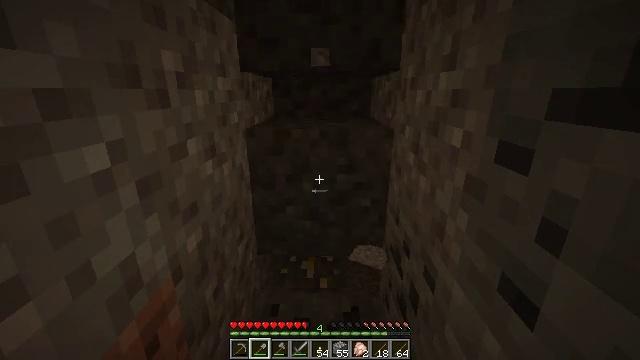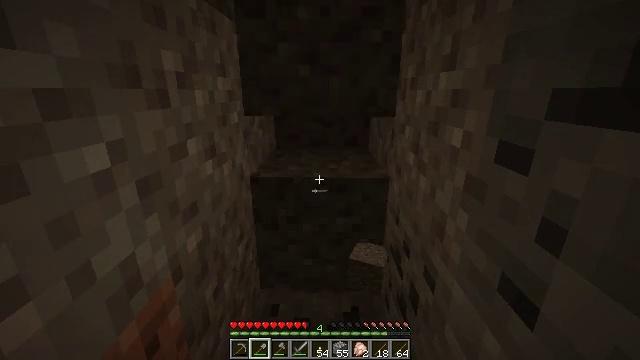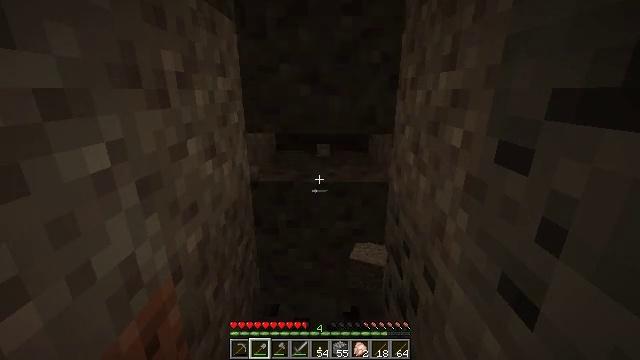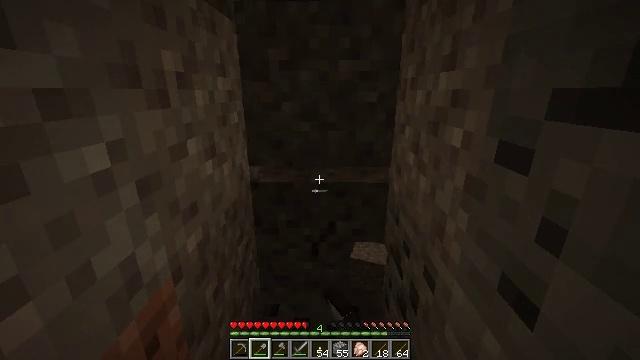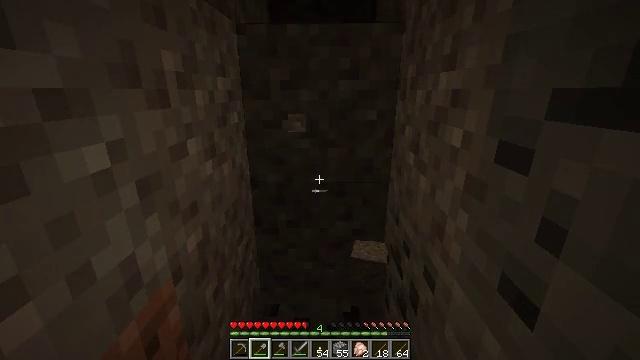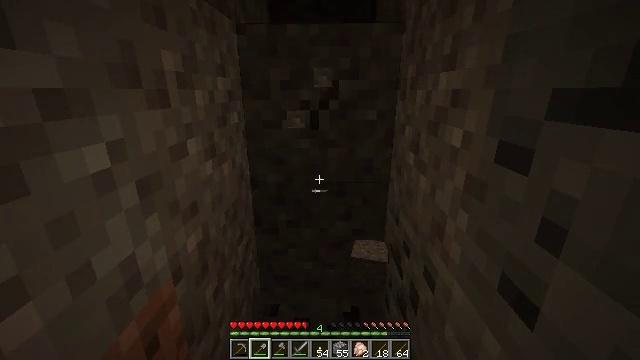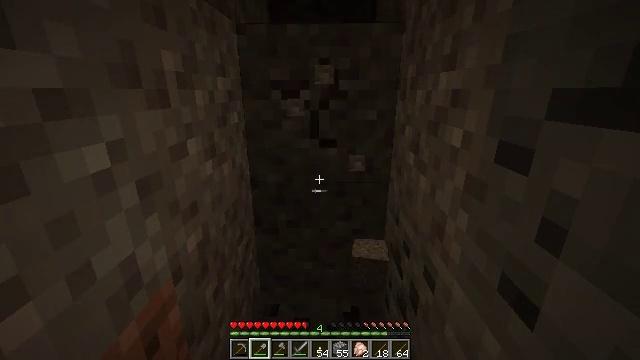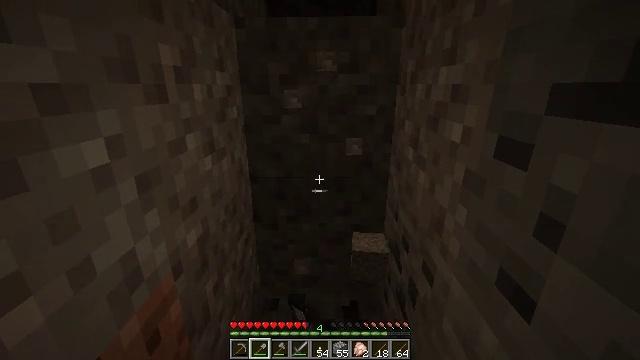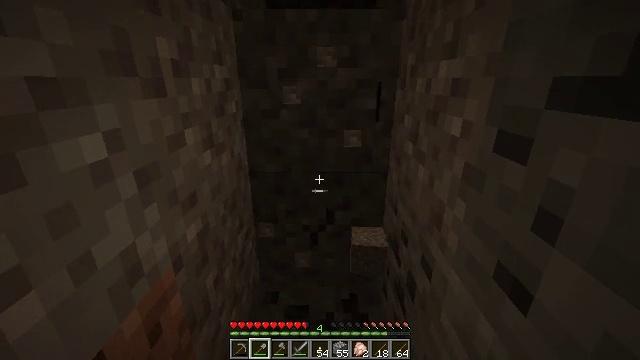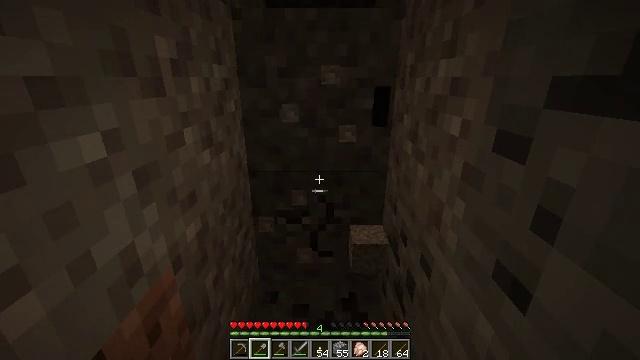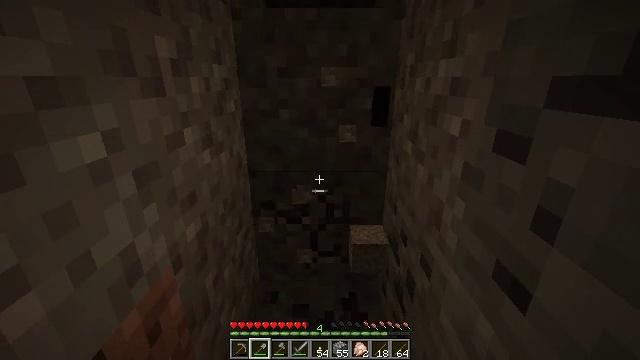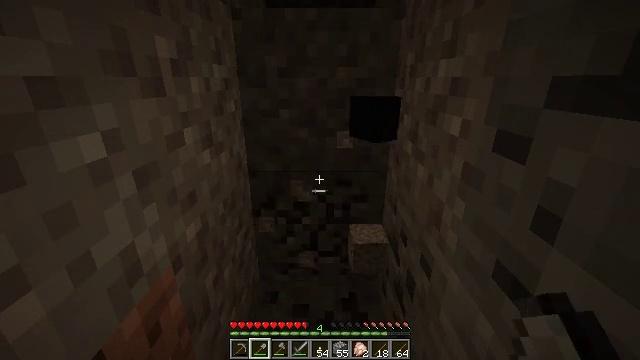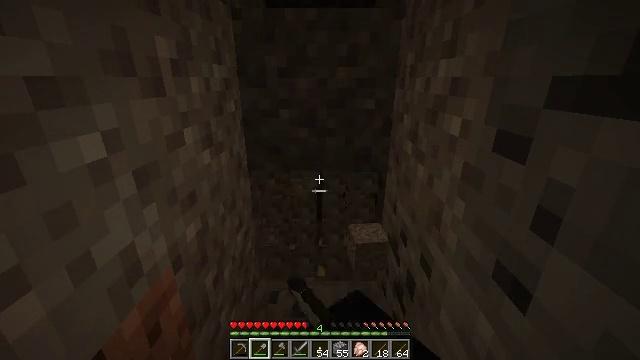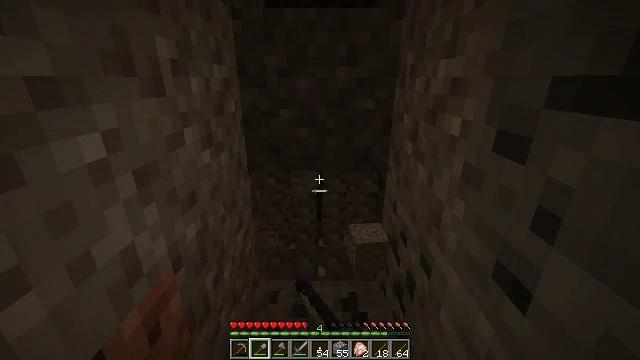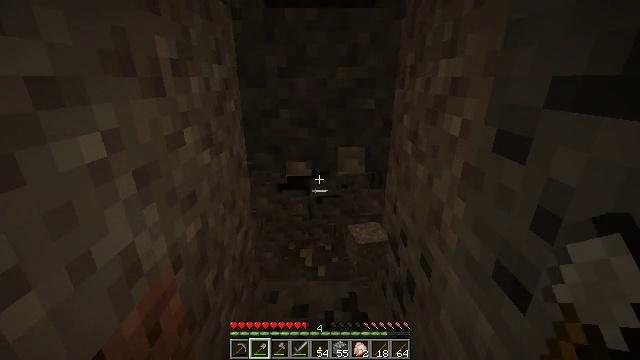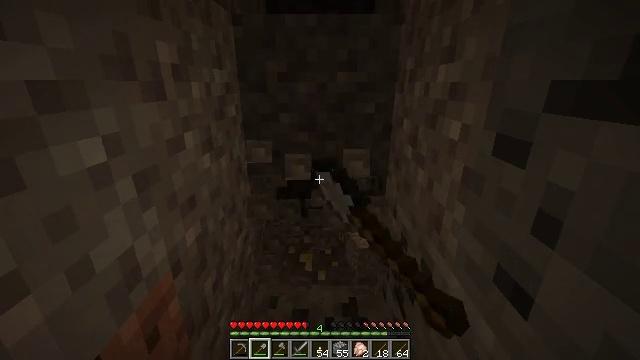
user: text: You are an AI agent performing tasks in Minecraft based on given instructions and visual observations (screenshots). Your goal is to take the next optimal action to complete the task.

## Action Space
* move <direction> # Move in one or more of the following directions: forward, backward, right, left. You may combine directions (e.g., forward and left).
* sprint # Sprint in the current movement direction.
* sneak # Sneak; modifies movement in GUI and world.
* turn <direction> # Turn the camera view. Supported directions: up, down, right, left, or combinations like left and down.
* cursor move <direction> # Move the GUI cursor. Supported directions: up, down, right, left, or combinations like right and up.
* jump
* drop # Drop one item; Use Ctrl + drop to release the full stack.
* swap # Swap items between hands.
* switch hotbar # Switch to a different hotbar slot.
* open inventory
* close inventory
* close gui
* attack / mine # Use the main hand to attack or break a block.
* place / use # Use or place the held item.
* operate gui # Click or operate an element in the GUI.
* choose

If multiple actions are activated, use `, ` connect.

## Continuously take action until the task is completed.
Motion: motion action
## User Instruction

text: Gather gravel by digging.
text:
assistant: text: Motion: attack / mine
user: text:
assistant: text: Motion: attack / mine
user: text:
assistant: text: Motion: attack / mine
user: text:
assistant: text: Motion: attack / mine
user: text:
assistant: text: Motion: attack / mine
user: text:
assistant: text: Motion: attack / mine
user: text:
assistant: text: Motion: turn down, attack / mine
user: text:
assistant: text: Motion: turn down, attack / mine
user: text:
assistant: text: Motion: attack / mine
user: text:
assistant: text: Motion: attack / mine
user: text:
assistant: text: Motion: attack / mine
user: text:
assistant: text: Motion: attack / mine
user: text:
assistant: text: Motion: attack / mine
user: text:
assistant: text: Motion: attack / mine
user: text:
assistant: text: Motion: attack / mine
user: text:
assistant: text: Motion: attack / mine
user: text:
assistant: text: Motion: attack / mine
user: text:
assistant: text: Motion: attack / mine
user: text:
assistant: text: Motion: attack / mine
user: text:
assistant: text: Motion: attack / mine
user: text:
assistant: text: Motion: attack / mine
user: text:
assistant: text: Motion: attack / mine
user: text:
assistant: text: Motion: attack / mine
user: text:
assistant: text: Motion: attack / mine
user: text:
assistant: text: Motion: attack / mine
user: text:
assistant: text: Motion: attack / mine
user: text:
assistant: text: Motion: attack / mine
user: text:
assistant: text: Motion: attack / mine
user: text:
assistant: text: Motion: attack / mine
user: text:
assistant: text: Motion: attack / mine